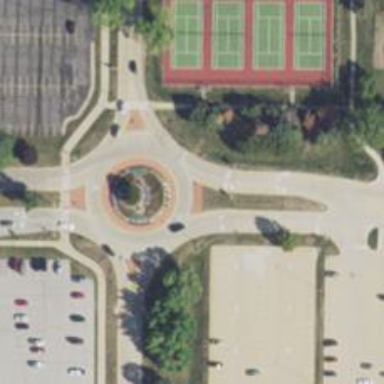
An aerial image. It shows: Roundabout on residential road.